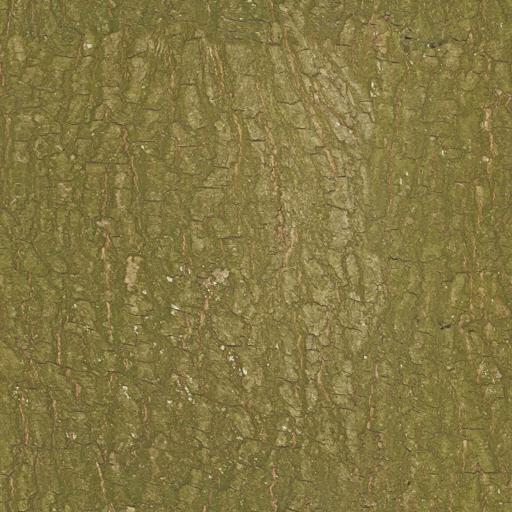
Tags: bark brown green moss mossy tree wood wooden